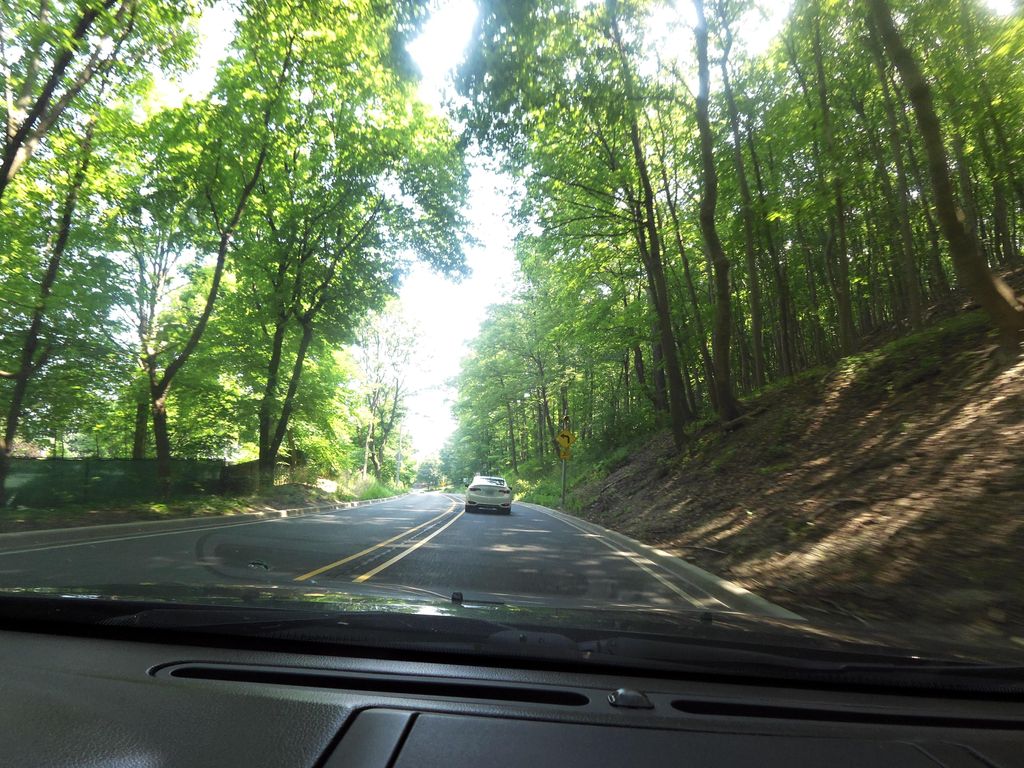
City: hamilton